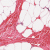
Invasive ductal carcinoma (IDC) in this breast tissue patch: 0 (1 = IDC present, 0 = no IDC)